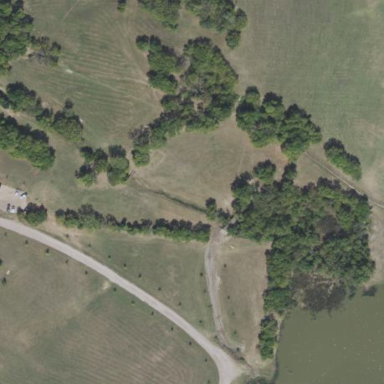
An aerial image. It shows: Grassy area designated as golf fairway.